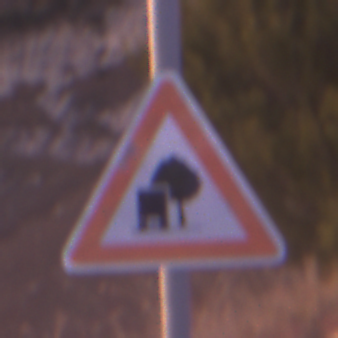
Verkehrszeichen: UnzureichendesLichtraumprofil
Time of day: Dawn
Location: Outdoor (Nature)
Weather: PartlyCloudy
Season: NotSpecified
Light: Natural